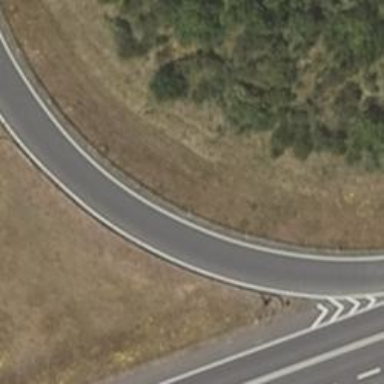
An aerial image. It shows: Trunk link highway with asphalt surface.